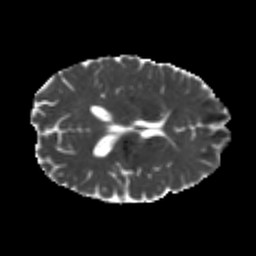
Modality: MD
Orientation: axial
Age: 21
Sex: male
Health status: healthy
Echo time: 0.074 s